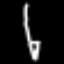
Label: pencil